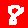
Digit: 8